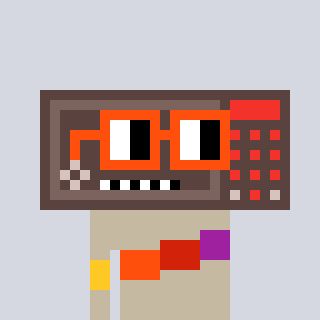
a pixel art character with square orange glasses, a wallsafe-shaped head and a bege-colored body on a cool background